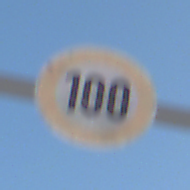
Verkehrszeichen: Geschwindigkeit100
Umgebung: Outdoor, Nature
Tageszeit: MorningAfternoon
Wetter: Clear
Licht: Natural
Jahreszeit: NotSpecified
Kontrast: HighContrast